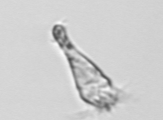
Label: Paratontonia_gracillima